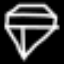
Label: diamond